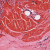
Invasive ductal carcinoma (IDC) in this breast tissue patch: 1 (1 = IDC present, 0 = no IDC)